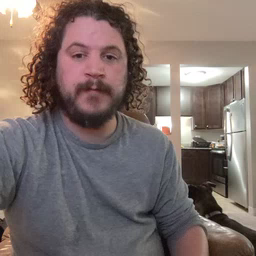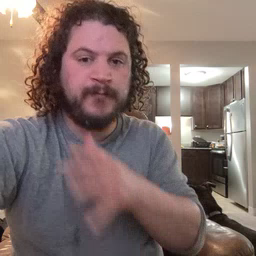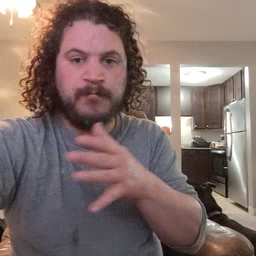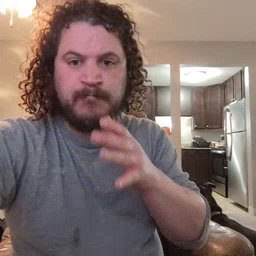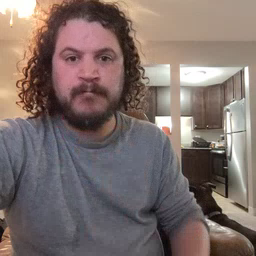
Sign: farm